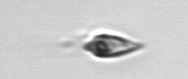
Label: Oxytoxum